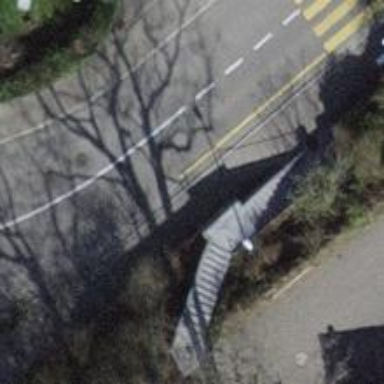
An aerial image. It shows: Set of steps on the road.